Field crop: maize
Growth stage: 1
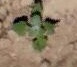
Species: chenopodium